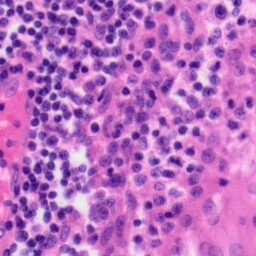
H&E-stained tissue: Tonsil